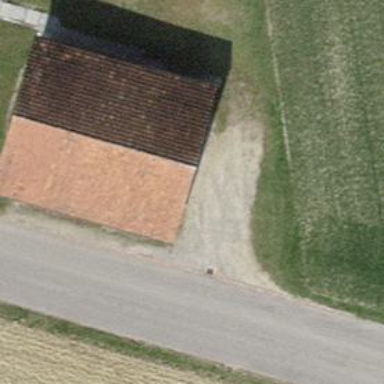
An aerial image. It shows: Shed building.